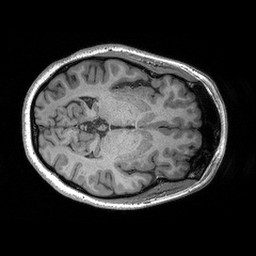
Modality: T1w
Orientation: axial
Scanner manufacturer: siemens
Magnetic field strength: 3 T
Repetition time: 2.3 s
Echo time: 0.00298 s